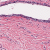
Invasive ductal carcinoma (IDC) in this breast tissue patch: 0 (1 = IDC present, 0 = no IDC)